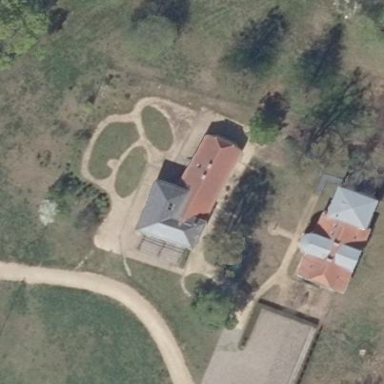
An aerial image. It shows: Simple house.